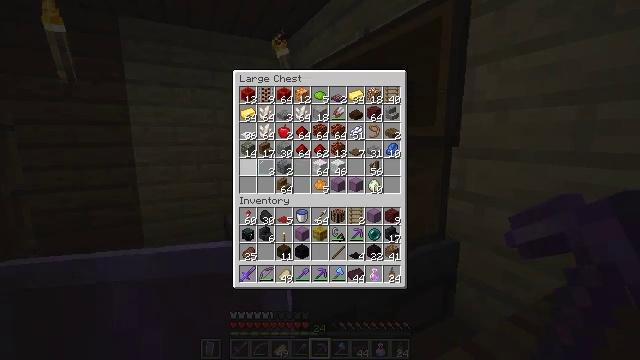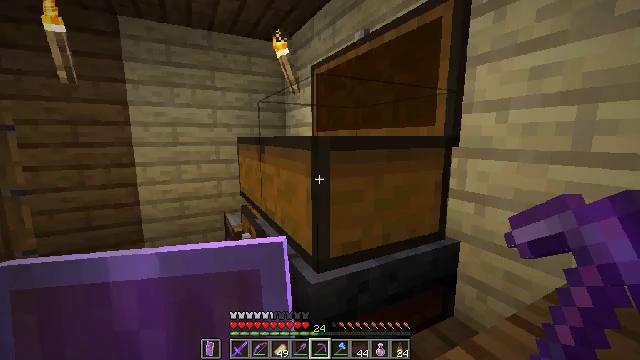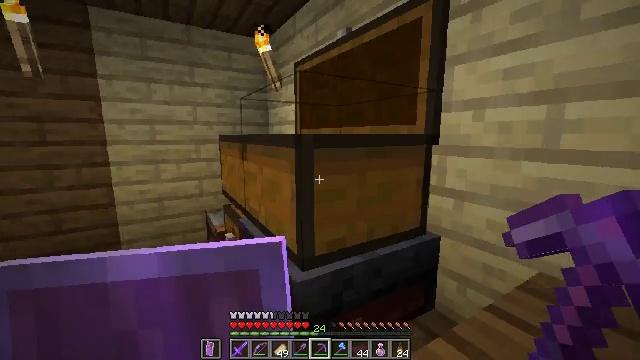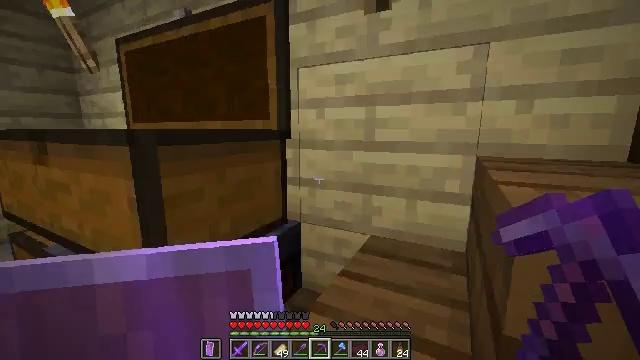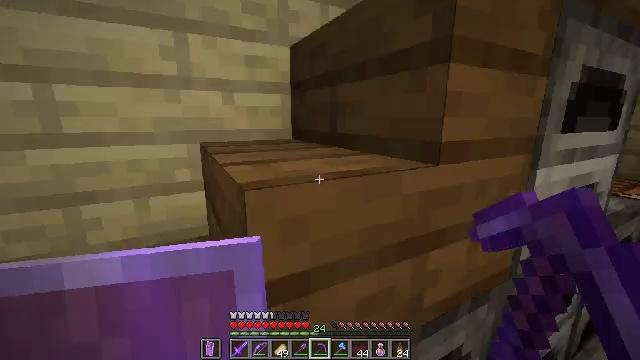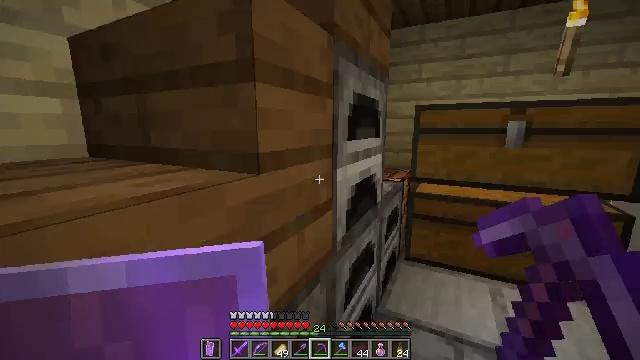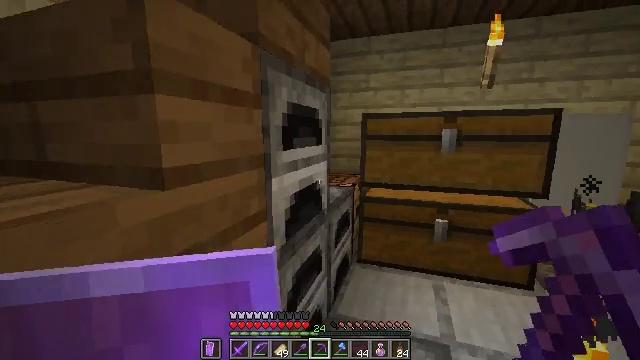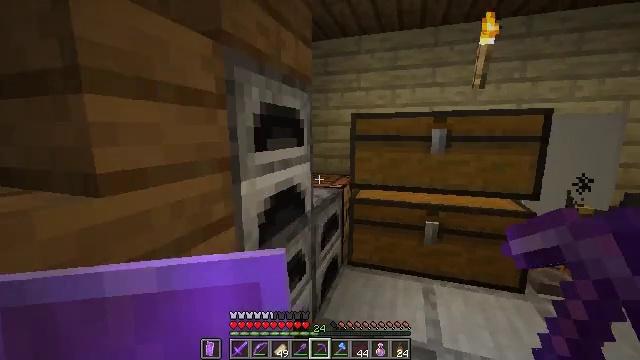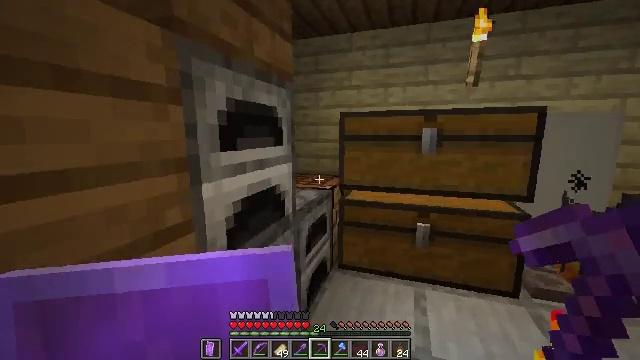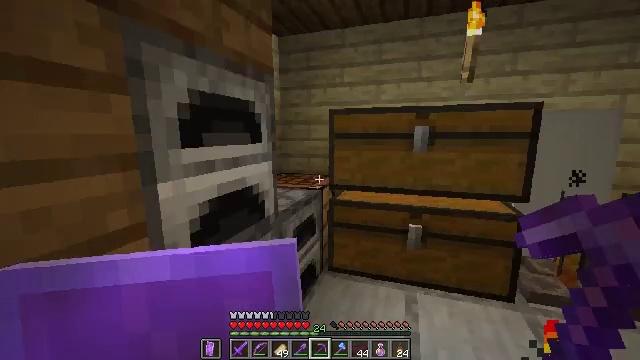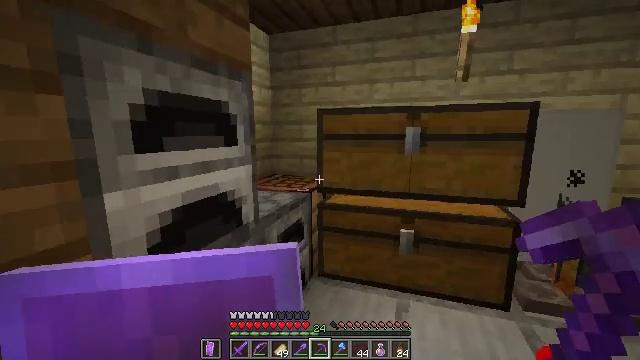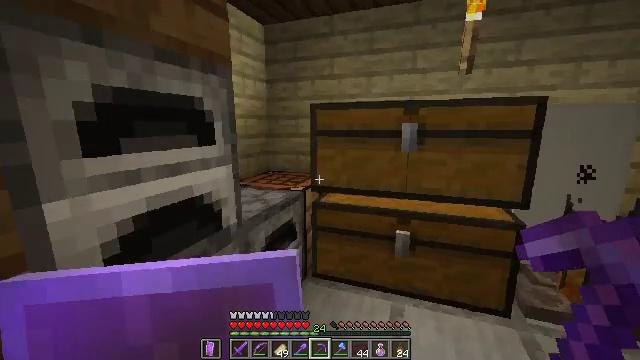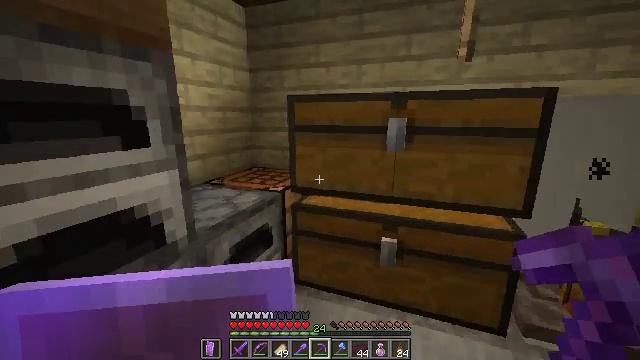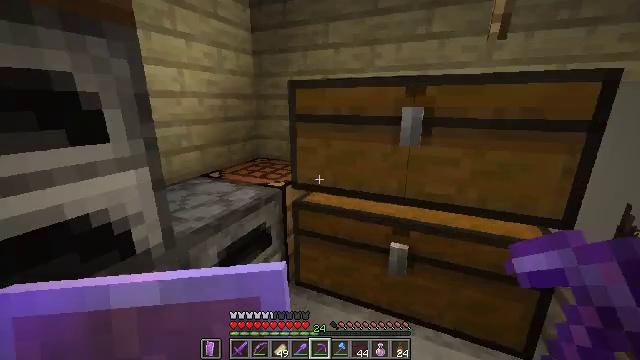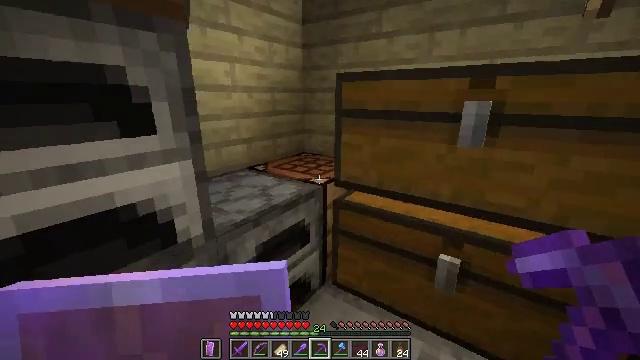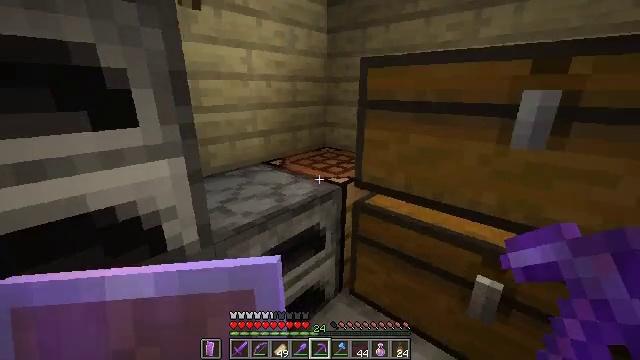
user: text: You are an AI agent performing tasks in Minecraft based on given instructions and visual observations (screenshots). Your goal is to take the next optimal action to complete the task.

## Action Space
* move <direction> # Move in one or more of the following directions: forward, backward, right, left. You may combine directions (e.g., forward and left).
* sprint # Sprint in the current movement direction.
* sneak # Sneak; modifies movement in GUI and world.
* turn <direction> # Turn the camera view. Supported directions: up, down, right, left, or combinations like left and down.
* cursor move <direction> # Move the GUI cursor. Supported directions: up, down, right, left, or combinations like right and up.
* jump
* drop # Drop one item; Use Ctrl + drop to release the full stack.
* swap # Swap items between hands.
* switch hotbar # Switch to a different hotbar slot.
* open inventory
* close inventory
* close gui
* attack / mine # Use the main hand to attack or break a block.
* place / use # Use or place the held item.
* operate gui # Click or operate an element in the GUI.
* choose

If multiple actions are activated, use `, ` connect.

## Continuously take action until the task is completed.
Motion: motion action
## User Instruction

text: Smelt netherrack to create nether bricks.
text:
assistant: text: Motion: no_op
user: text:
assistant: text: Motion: turn right
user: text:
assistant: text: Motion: turn right and down
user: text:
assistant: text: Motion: turn right and down
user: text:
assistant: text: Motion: move right, turn right and up
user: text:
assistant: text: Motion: move right, turn right and up
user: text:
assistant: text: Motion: move forward and move right
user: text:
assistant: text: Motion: move forward and move right
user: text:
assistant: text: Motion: move forward and move right
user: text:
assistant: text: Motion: move forward and move right
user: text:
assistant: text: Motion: move forward and move right, turn left and down
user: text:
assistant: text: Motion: move forward, turn down
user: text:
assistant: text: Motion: move forward, turn left and down
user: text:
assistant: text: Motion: move forward, turn left and down
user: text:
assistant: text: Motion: move forward, turn left and down
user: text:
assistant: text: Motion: move forward, turn left and down
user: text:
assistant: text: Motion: move forward, turn left and down
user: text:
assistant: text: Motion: move forward
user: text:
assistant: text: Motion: no_op
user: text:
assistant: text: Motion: no_op
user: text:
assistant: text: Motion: no_op
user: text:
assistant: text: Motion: no_op
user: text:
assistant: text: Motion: no_op
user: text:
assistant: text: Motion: turn right
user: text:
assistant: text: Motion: turn right
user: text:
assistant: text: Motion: turn right
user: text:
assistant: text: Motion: turn right
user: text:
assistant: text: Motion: turn right
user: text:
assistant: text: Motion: turn right
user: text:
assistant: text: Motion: use / place